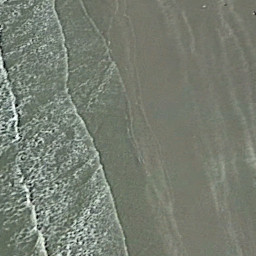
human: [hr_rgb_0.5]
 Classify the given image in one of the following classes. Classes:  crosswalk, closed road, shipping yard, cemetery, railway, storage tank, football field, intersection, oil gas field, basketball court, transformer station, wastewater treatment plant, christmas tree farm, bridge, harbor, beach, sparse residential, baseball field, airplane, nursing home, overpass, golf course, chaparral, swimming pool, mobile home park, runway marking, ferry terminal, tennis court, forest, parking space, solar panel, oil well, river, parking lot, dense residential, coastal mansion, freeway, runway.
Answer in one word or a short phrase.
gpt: beach